Question: So I have this very Spartan-looking app based on code from this <URL>

The purpose of it, is when the user hits the record button, it will prompt him or her for the name of the file, then record the sound. The user can record as many sounds as he or she will like until they go back to the main menu.
However, when I first launch the program, nothing will happen when I hit the record button. When I hit it a second time, it will start recording during the name prompt.
What is the issue here? In the code, I suspect the problem is that I initialize the string variable that holds the filename as null, but I did that in the event that the user hit cancel, so the program wouldn't record the sound into a sound file named null. The user gave it a name the first time he tried to fire up the program, shouldn't the null check pass?
Also, shouldn't the program wait until the name is set before firing up the recorder, per my code?
The code:
'''
import java.io.IOException;
import android.media.MediaRecorder;
import android.os.Build;
import android.os.Bundle;
import android.os.Environment;
import android.app.ActionBar;
import android.app.Activity;
import android.app.AlertDialog;
import android.content.DialogInterface;
import android.content.Intent;
import android.view.Menu;
import android.view.View;
import android.view.View.OnClickListener;
import android.widget.Button;
import android.widget.EditText;
import android.widget.Toast;
public class RecordASound extends Activity {
Button start;
Button stop;
Button mainMenu;
private MediaRecorder myRecorder;
private String outputFile = null;
private String value = null;
@Override
protected void onCreate(Bundle savedInstanceState) {
super.onCreate(savedInstanceState);
setContentView(R.layout.activity_record_asound);
start = (Button)findViewById(R.id.Record);
start.setOnClickListener(new OnClickListener() {
@Override
public void onClick(View v) {
// TODO Auto-generated method stub
startRecord(v);
}
});
stop = (Button)findViewById(R.id.StopRecord);
stop.setEnabled(false);
stop.setOnClickListener(new OnClickListener() {
@Override
public void onClick(View v) {
// TODO Auto-generated method stub
stopRecord(v);
}
});
mainMenu = (Button)findViewById(R.id.MainMenu);
mainMenu.setOnClickListener(new OnClickListener() {
@Override
public void onClick(View v) {
// TODO Auto-generated method stub
mainMenu(v);
}
});
// Make sure we're running on Honeycomb or higher to use ActionBar APIs
if (Build.VERSION.SDK_INT >= Build.VERSION_CODES.HONEYCOMB) {
// For the main activity, make sure the app icon in the action bar
// does not behave as a button
ActionBar actionBar = getActionBar();
actionBar.setHomeButtonEnabled(false);
}//end if
}//end onCreate
public void startRecord(View view){
AlertDialog.Builder alert = new AlertDialog.Builder(this);
alert.setTitle("Name of Sound File");
alert.setMessage("Please give your sound file a name.");
// Set an EditText view to get user input
final EditText input = new EditText(this);
alert.setView(input);
alert.setPositiveButton("Ok", new DialogInterface.OnClickListener() {
public void onClick(DialogInterface dialog, int whichButton) {
value = input.getText().toString();
}
});
alert.setNegativeButton("Cancel", new DialogInterface.OnClickListener() {
public void onClick(DialogInterface dialog, int whichButton) {
value = null;
}
});
alert.show();
//if the user hit cancel on the prompt, back out of the recorder
if (value == null){
return;
}//end if
else{
outputFile = Environment.getExternalStorageDirectory().
getAbsolutePath() + "/" + value + ".3gpp";
myRecorder = new MediaRecorder();
myRecorder.setAudioSource(MediaRecorder.AudioSource.MIC);
myRecorder.setOutputFormat(MediaRecorder.OutputFormat.THREE_GPP);
myRecorder.setAudioEncoder(MediaRecorder.OutputFormat.AMR_NB);
myRecorder.setOutputFile(outputFile);
try {
myRecorder.prepare();
myRecorder.start();
} catch (IllegalStateException e) {
// start:it is called before prepare()
// prepare: it is called after start() or before setOutputFormat()
e.printStackTrace();
} catch (IOException e) {
// prepare() fails
e.printStackTrace();
}
start.setEnabled(false);
stop.setEnabled(true);
Toast.makeText(getApplicationContext(), "Start recording...",
Toast.LENGTH_SHORT).show();
}//end else
}//end startRecord
public void stopRecord(View view){
try { // TODO Auto-generated method stub
myRecorder.stop();
myRecorder.release();
myRecorder = null;
stop.setEnabled(false);
start.setEnabled(true);
Toast.makeText(getApplicationContext(), "Stop recording...",
Toast.LENGTH_SHORT).show();
} catch (IllegalStateException e) {
e.printStackTrace();
} catch (RuntimeException e){
//no valid audio/video data was collected
e.printStackTrace();
}//end catch
}//end stopRecord
public void mainMenu(View view){
startActivity(new Intent(RecordASound.this, MainActivity.class));
}//end mainMenu
@Override
public boolean onCreateOptionsMenu(Menu menu) {
// Inflate the menu; this adds items to the action bar if it is present.
getMenuInflater().inflate(R.menu.record_asound, menu);
return true;
}//end onCreateOptionsMenu
}//end class
'''
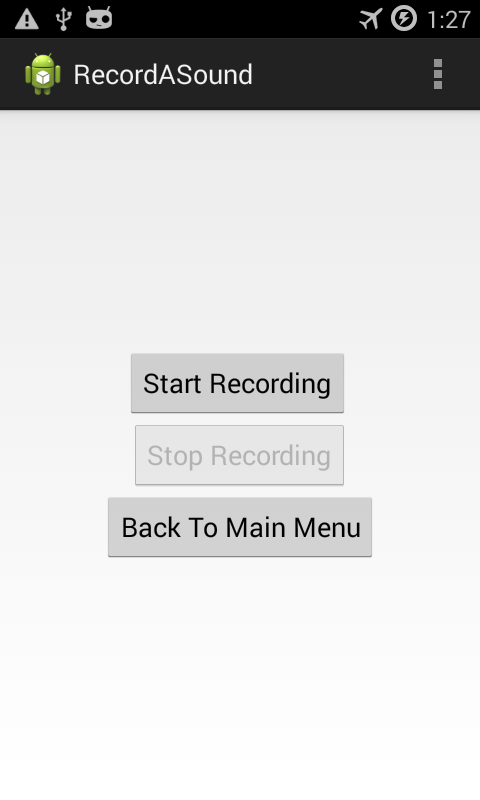
Answer: Put the code inside 'setPositiveButton' instead of having a check after AlertDialog is shown as Dialogs in Android are asynchronous.